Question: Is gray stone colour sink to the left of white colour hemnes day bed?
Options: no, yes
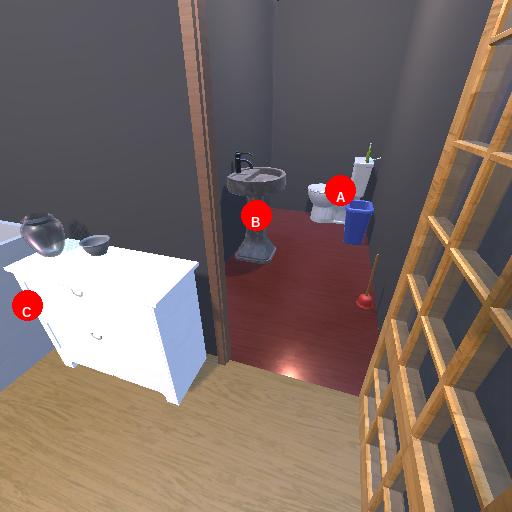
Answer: no